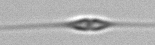
Label: Cylindrotheca